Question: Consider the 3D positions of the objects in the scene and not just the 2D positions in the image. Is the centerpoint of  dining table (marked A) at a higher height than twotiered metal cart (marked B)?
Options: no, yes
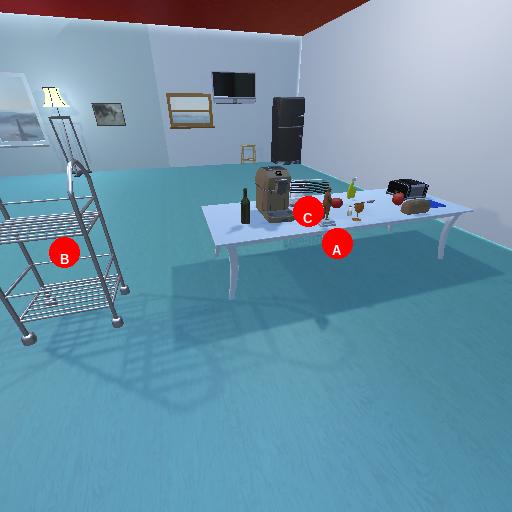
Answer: no